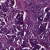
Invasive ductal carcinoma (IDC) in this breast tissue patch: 1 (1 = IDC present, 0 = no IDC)